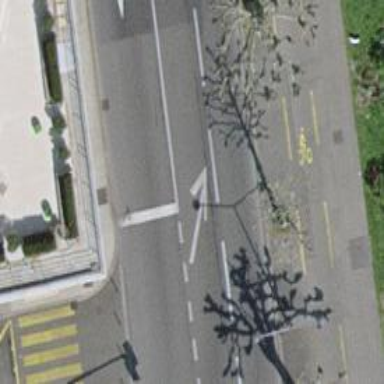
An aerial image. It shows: Road with traffic signals.